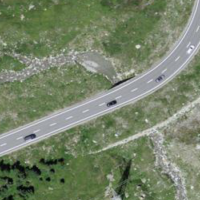
EUNIS habitat code: 26
Species observed at this site:
Gentianella campestris